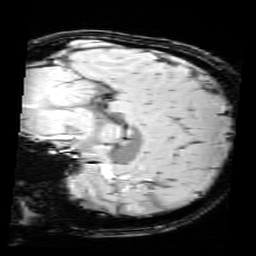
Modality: SWI
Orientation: sagittal
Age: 12
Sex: male
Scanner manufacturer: siemens
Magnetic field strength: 3 T
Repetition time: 0.027 s
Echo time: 0.02 s